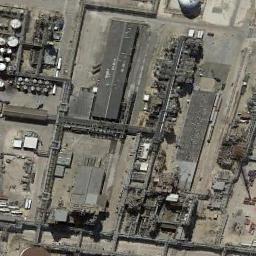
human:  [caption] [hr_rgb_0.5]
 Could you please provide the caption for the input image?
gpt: The industrial area has lots of industrial equipment and three workshops .

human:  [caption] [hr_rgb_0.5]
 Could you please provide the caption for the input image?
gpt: Neatly planned factory buildings and roads in an industrial area with open-air machinery and equipment, Metal tanks, Pipelines .

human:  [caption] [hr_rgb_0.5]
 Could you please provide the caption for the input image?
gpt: Numerous houses of different shapes are in the industrial area .

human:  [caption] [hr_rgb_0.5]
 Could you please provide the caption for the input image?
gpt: The industrial area is not large .

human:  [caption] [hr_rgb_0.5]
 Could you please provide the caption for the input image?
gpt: There are some black buildings and pipelines on the industrial area .